Field crop: maize
Growth stage: 2
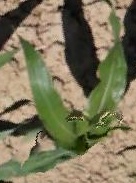
Species: maize